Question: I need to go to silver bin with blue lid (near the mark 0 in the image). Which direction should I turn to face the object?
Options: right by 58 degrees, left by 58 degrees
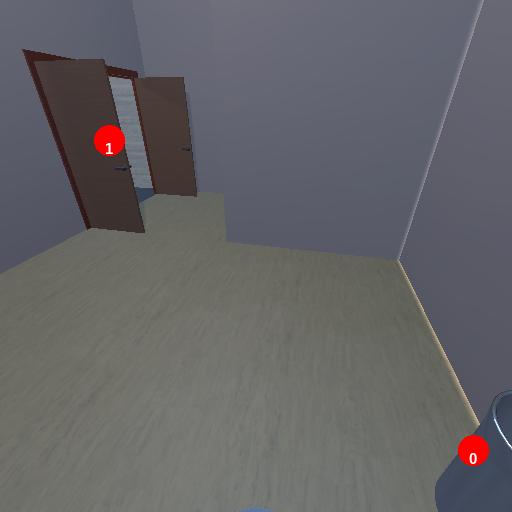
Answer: right by 58 degrees